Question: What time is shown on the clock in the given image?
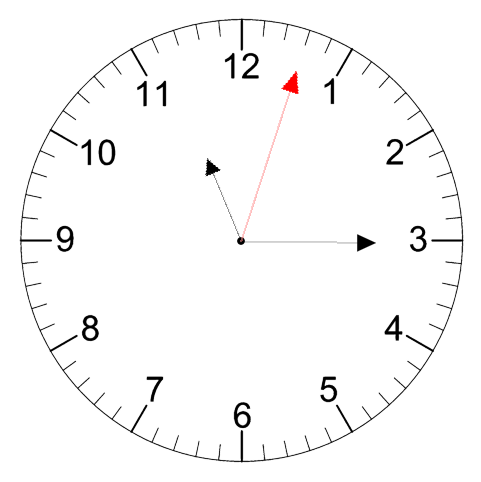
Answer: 11:15:03